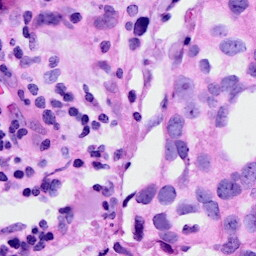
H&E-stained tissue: Breast